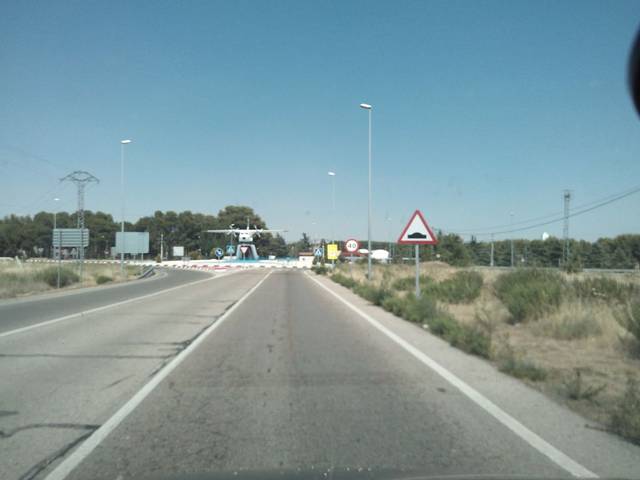
Region: Spain
Coordinates: 40.487, -3.479